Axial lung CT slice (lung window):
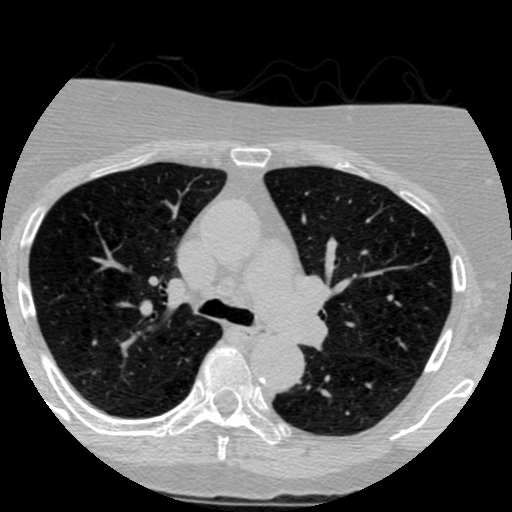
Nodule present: no